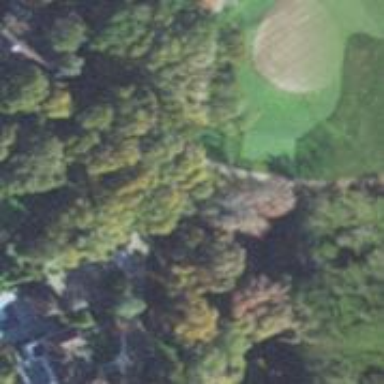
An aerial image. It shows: Golf cartpath that is also road path.